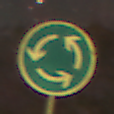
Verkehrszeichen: Kreisverkehr
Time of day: Night
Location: Outdoor (Suburban)
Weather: Clear
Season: NotSpecified
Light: Artificial